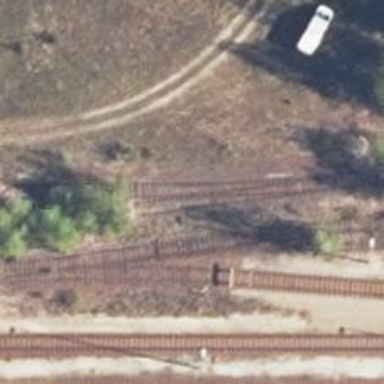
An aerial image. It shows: Disused railway spur line.